Question: I'm having a problem with a fixed menu for my web app. I wanted to have a fixed menu in the top of my page with a title in the middle and two buttons at every side: back and next.

'''
<div id="header">
<div id="header-back-button">Ac1</div>
<div id="header-title">
<h1>This is my so so so long title</h1></div>
<div id="header-next-button">Ac2</div>
</div>
#header{
display: inline;
}
#header-back-button{
float: left;
width: 15%;
min-width: 30px;
height: 25px;
background: orange;
}
#header-title {
float: left;
width: 70%;
min-width: 40px;
background: yellow;
}
#header-next-button {
float: right;
width: 15%;
min-width: 30px;
height: 25px;
background: orange;
}
'''
The problem is I really need my site to be responsive, so when I resize the windows it has to rezise the dom elements. When I have a long title, the div becames with two lines, and the space covered is the double. There are no problem with such thing, except for the other divs are not being resized. SO, how can I resize such divs?
Thanks a lot!
<URL>
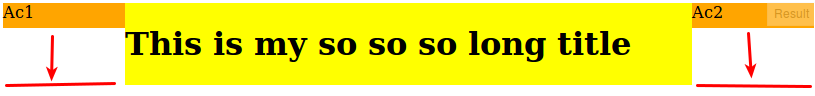
Answer: very easy. Change your CSS like this:
'''
#header {
display: table;
width:100%
}
#header-back-button {
display: table-cell;
width: 15%;
min-width: 30px;
height: 25px;
background: orange;
}
#header-title {
display: table-cell;
width: 70%;
min-width: 40px;
background: yellow;
}
#header-next-button {
display: table-cell;
width: 15%;
min-width: 30px;
height: 25px;
background: orange;
}
'''
<URL>